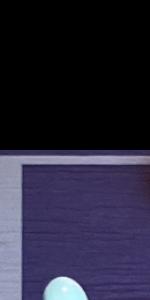
Label: Empty